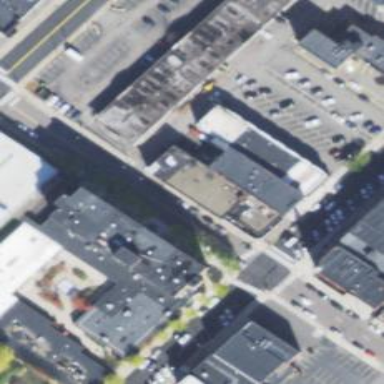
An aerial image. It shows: Building.